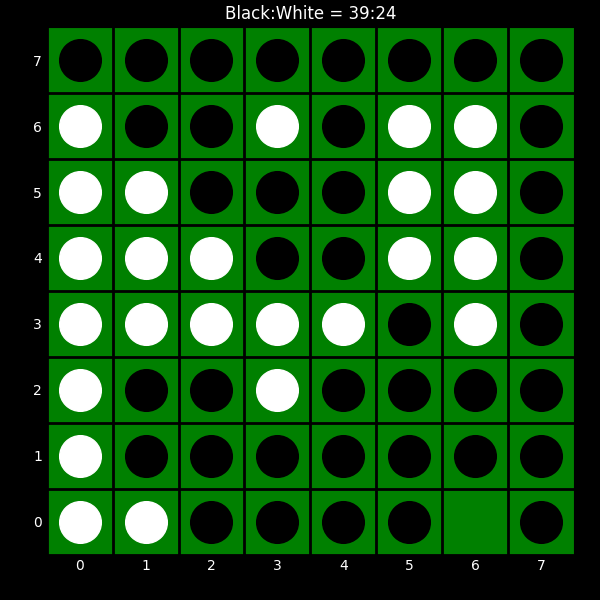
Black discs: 39
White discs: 24